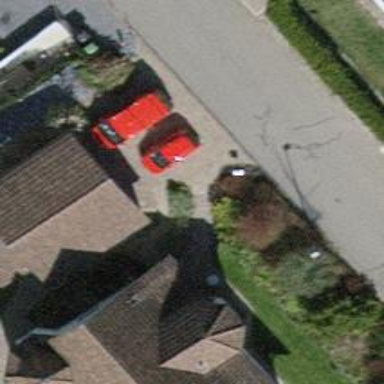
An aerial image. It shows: Garage building.